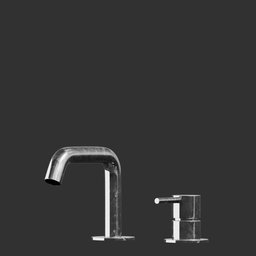
Label: appliances